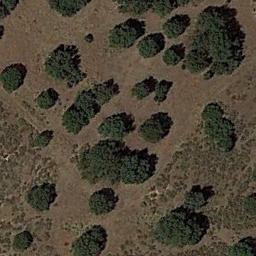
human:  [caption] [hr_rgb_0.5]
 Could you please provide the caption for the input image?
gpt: Chaparral is evenly distributed on the sand .

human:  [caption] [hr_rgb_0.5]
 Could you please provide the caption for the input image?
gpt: There are two lush vegetation in the jungle .

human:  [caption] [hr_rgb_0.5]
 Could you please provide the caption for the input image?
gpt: Some green chaparrals of different sizes grow on the wasteland .

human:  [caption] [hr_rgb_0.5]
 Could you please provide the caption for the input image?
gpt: The chaparral is consist of some green bushes on the desert .

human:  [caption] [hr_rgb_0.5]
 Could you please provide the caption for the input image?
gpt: The plants in the chaparral vary in size .